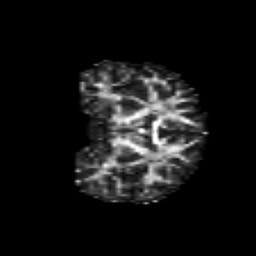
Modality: FA
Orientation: coronal
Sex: male
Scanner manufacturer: siemens
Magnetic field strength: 3 T
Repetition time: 5 s
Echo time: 0.071 s